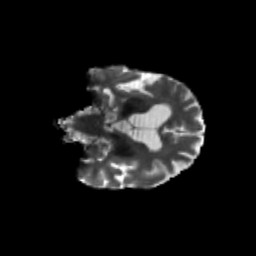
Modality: T2w
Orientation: coronal
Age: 65
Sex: male
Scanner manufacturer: siemens
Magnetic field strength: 3 T
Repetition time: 4.71 s
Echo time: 0.0906 s